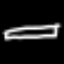
Label: pencil